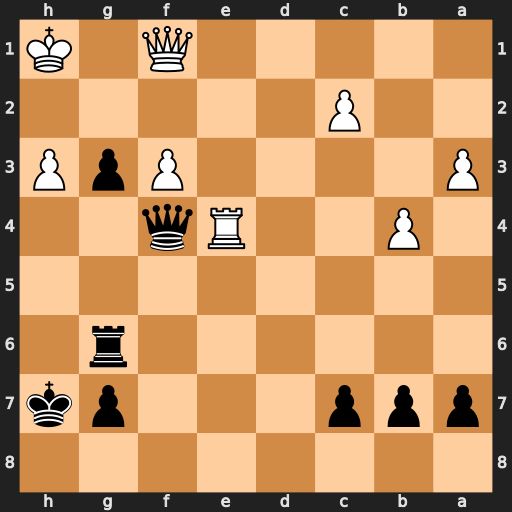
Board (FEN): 8/ppp3pk/6r1/8/1P2Rq2/P4PpP/2P5/5Q1K
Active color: b
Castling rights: -
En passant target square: -
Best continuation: g2+ Qxg2 Qc1+ Kh2 Rxg2+